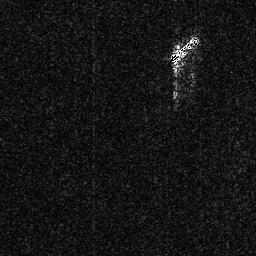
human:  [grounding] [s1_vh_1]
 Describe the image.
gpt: In the satellite image, there is  <ref>1 medium ship </ref> <box>[[66, 12, 78, 24, 0]]</box> located at top right.